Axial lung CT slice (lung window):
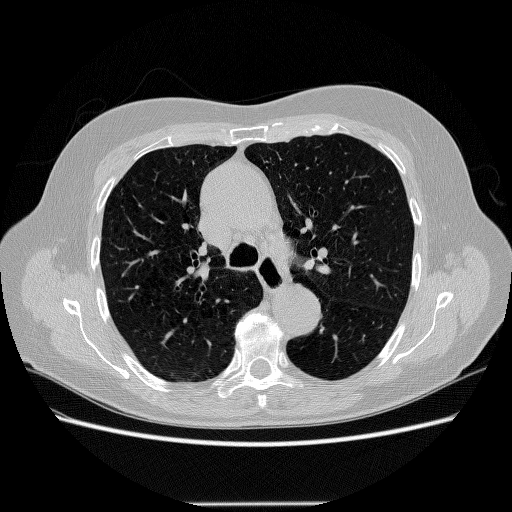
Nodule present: no